Question: I have a plot like this:
'''
fake = data.frame(x=rnorm(100), y=rnorm(100))
ggplot(data=fake, aes(x=x, y=y)) + geom_point() + theme_bw() +
geom_vline(xintercept=-1, linetype=2, color="red") +
annotate("text", x=-1, y=-1, label="Helpful annotation", color="red")
'''

How would I rotate just the annotated text 90 degrees so that it is parallel to the reference line?
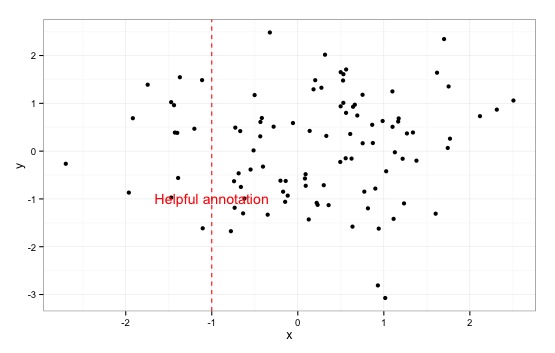
Answer: Just tell it the angle you want.
'''
ggplot(data = fake, aes(x = x, y = y)) +
geom_point() +
theme_bw() +
geom_vline(xintercept = -1, linetype = 2, color = "red") +
annotate(geom = "text", x = -1, y = -1, label = "Helpful annotation", color = "red",
angle = 90)
'''
In '?geom_text' you can see that 'angle' is a possible aesthetic, and 'annotate' will pass it along, just like any other argument 'geom_text' understands (such as the 'x', 'y', 'label', and 'color' already being used).